Interaction volume radius: 10 \u00c5
Interaction volume height: 30 \u00c5
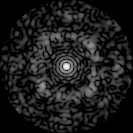
Disorder parameter: 0.7304